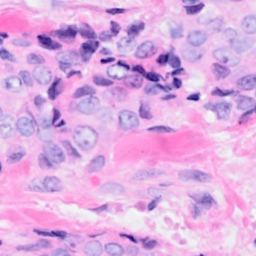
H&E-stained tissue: Breast